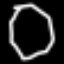
Label: octagon